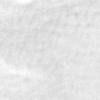
Label: no_change